Question: Is it possible to when I want to analyze the code in IntelliJ IDEA?
Usage example:
> Analyze > Run Inspection by Name... > Missorted modifiers
It founds a lot of results, but some of them are from folders that contain generated Java files. I want to exclude those Java files.
I could find it neither here:

nor in
> File > Settings...
- -
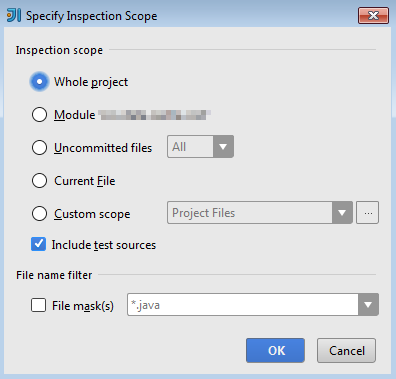
Answer: You could create a Custom Scope.